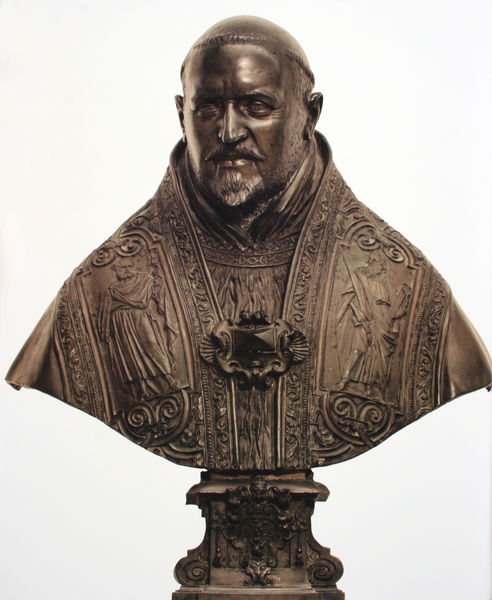
Titel: Portraitbüste von Papst Paul V Borghese
Künstler: Gianlorenzo Bernini
Standort: Kopenhagen
Institution: Statens Museum for Kunst
Schlagwörter: kopf, mann, umhang, weiß, menschen, braun, frisur, mund, nase, schmuck, schwarz, stirn, symbol, blick, ornament, alt, bart, hemd, kappe, augen, barock, gesicht, kragen, sockel, bildnis, porträt, kirche, auge, figur, geistlicher, gewand, klassizismus, brosche, ohren, skulptur, statue, relief, italien, kette, papst, streng, büste, glatze, ornamente, metall, bronze, kinnbart, stola, spange, torso, schwert, scherpe, kardinal, spitzbart, schnörkel, pope, voluten, priester, edelstein, mönch, geistiger, volute, heilige, muscheln, schnecken, harfe, stahl, petrus, verzierungen, schliesse, hemnd, ornat, michael, gegossen, tonsur, katholisch, apostel, evangelisten, bernini, paulus, armlos, pfaster, bert, ordinat, verzierte säule, faltenhemd, kragen umhang, pfriester